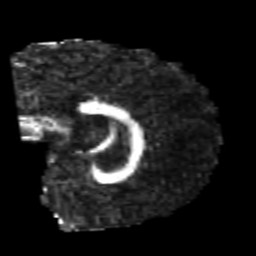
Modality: FA
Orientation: sagittal
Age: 21
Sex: male
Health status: healthy
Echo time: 0.074 s